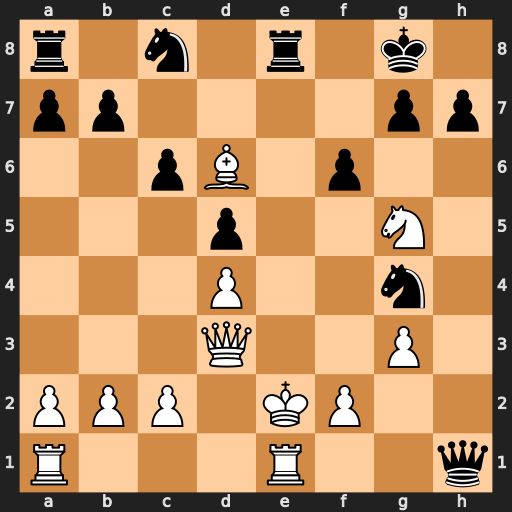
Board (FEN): r1n1r1k1/pp4pp/2pB1p2/3p2N1/3P2n1/3Q2P1/PPP1KP2/R3R2q
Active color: w
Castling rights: -
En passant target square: -
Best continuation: Kd2 Rxe1 Rxe1